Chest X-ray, PA view. Patient: 36 years old, sex F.
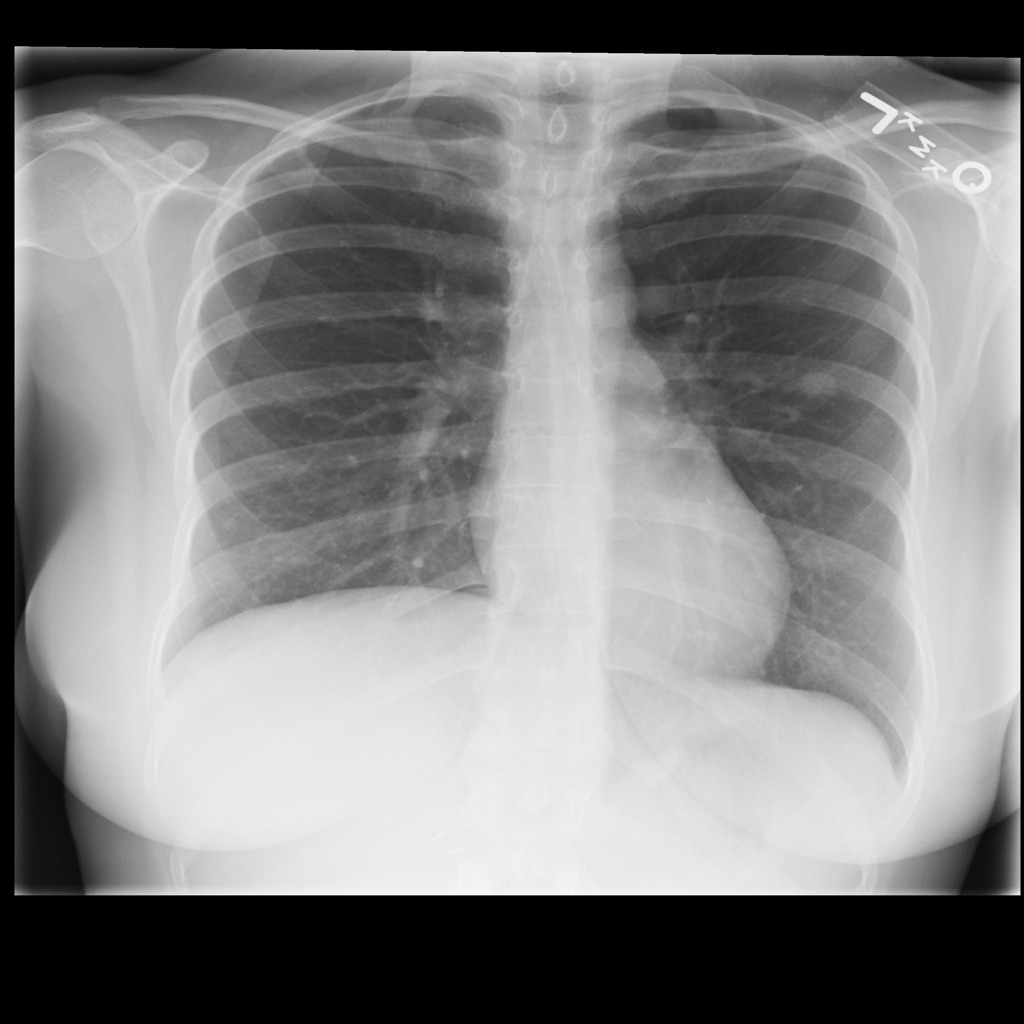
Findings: Mass, Nodule